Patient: sex F, age 58
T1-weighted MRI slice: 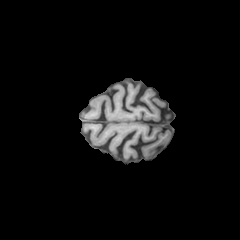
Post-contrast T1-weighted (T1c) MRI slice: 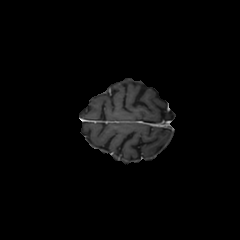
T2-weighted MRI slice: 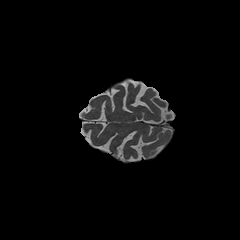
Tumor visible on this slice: no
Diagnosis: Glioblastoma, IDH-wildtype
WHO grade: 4